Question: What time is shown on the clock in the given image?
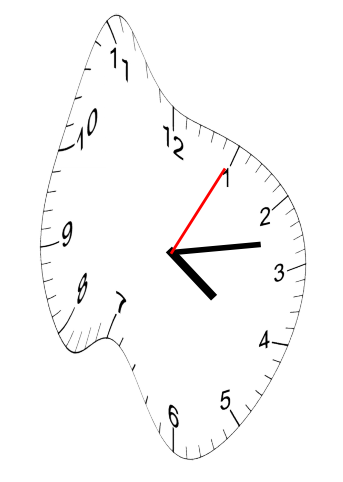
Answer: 04:13:05